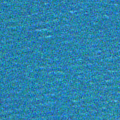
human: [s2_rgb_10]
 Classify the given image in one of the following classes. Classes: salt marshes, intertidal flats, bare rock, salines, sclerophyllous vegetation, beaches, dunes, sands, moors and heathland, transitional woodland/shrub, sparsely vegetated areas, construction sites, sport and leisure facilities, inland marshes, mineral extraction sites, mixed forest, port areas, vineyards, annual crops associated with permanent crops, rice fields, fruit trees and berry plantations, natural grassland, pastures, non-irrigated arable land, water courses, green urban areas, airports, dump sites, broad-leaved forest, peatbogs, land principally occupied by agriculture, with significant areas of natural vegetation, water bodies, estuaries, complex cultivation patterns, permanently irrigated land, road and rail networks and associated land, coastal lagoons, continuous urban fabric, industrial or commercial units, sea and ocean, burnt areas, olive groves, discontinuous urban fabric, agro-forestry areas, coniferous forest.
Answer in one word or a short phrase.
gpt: sea and ocean